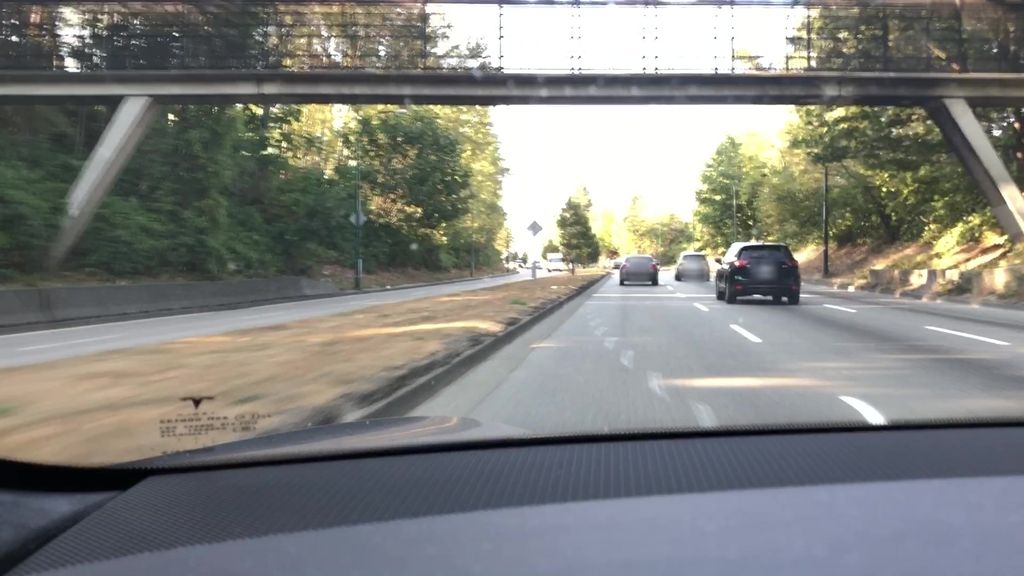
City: vancouver